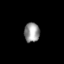
Tissue: lung
Cell type: Epithelial cells
Senescence score: 0.184
Nuclear area (px): 290
Mean DAPI intensity: 152.014